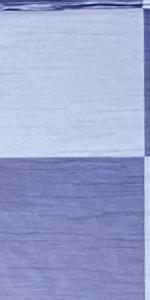
Label: Empty